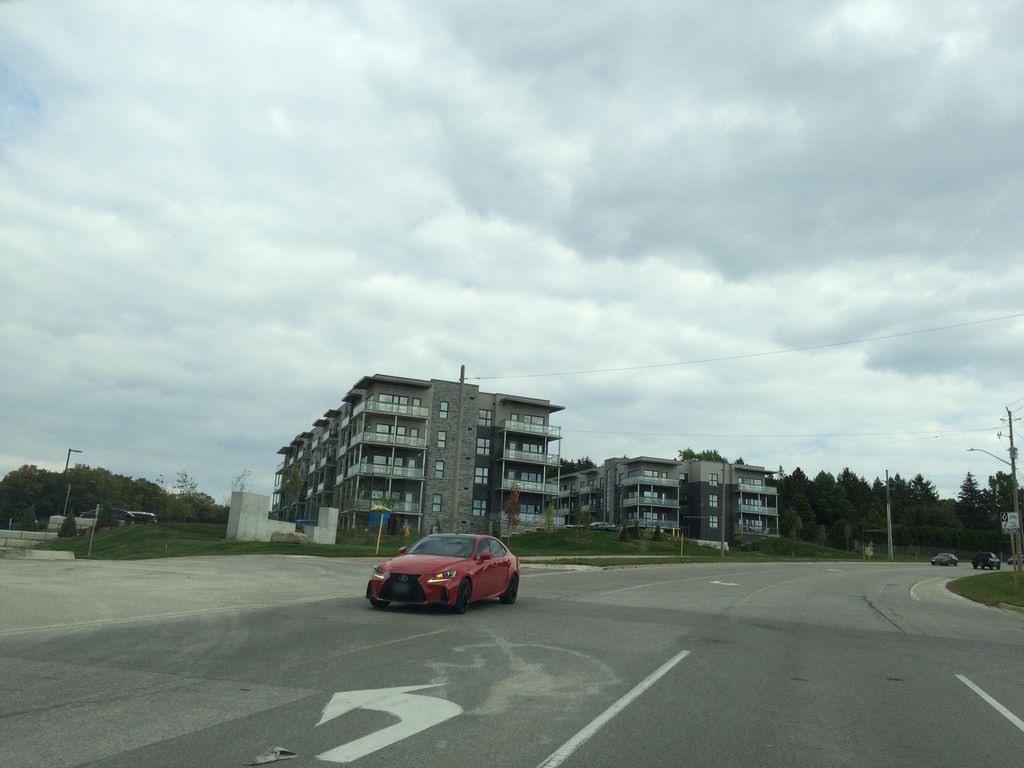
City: kitchener-waterloo